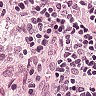
Metastatic tissue present: no